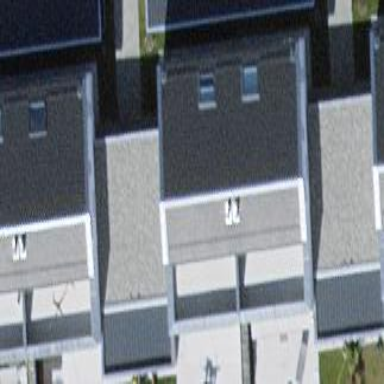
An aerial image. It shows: Semi-detached house.